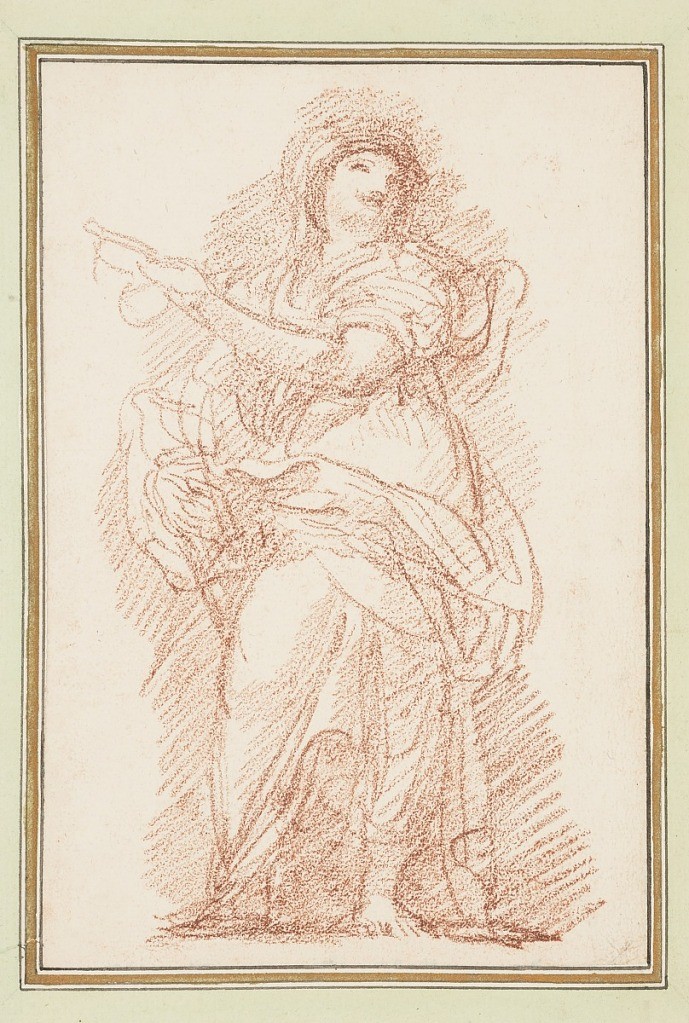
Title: Standing female figure pointing
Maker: Jean-Robert Ango, French, active in Rome 1759 –1770, d. 1773
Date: ca. 1759–70
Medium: Red chalk on paper
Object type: Drawing
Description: Standing female figure with left arm pointing to the right. She is dressed in flowing robes, and looks to her left with what seems to be a happy expression.